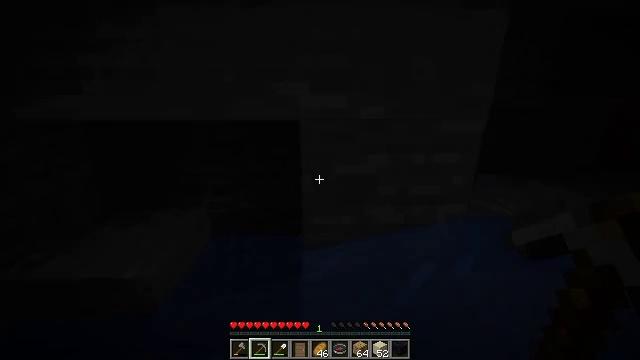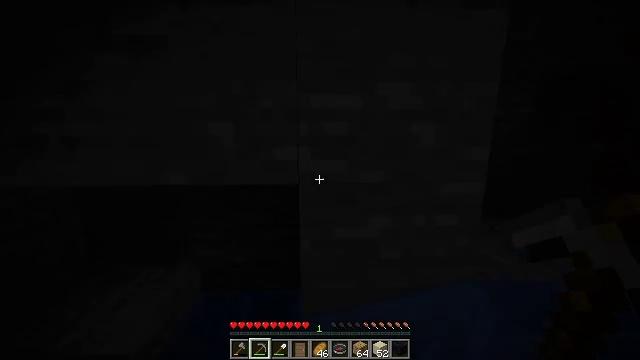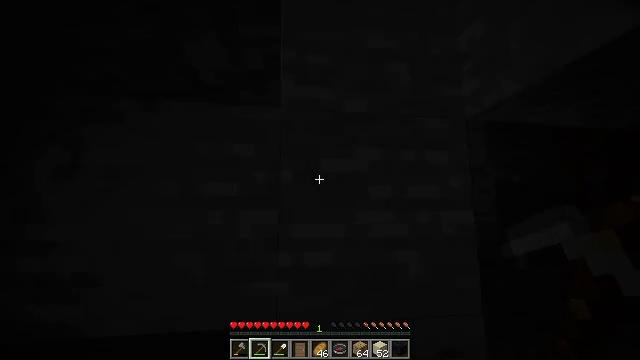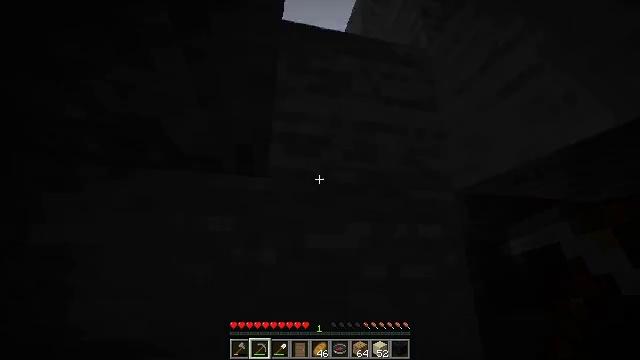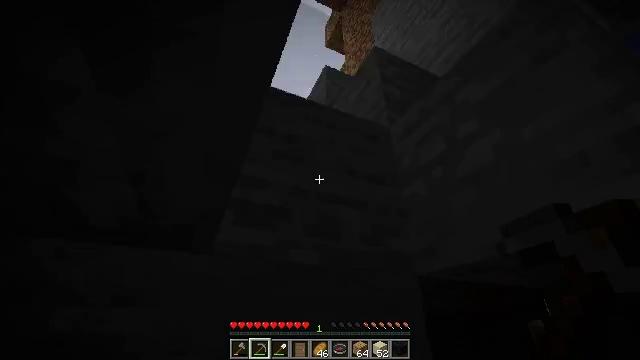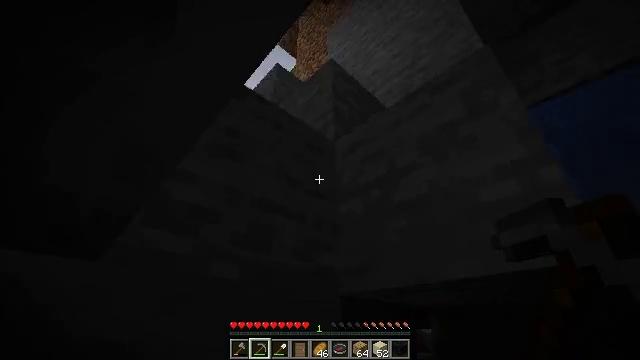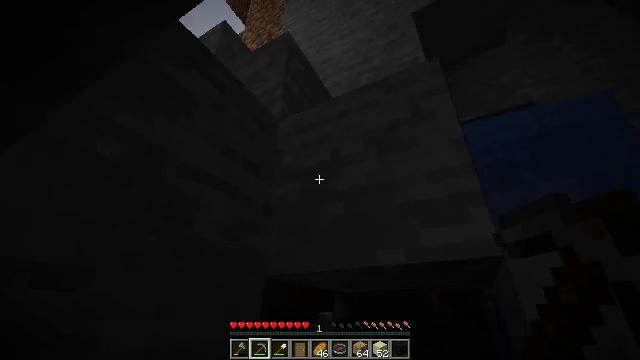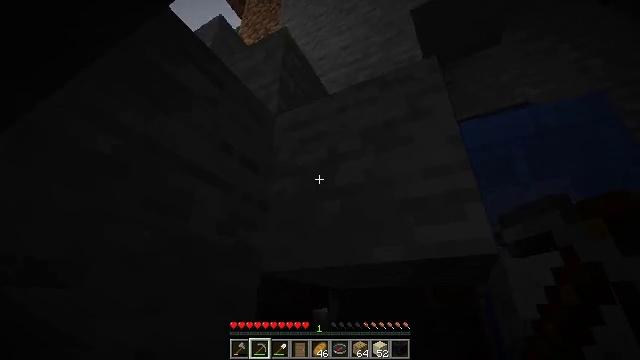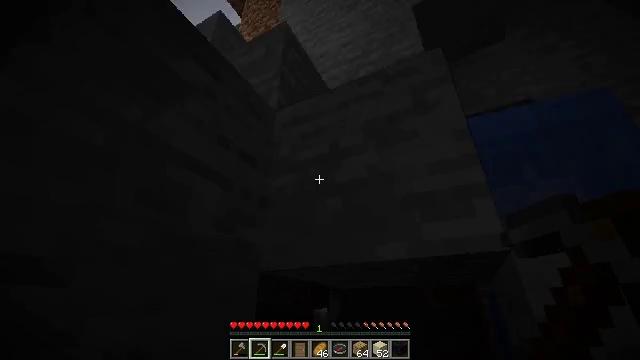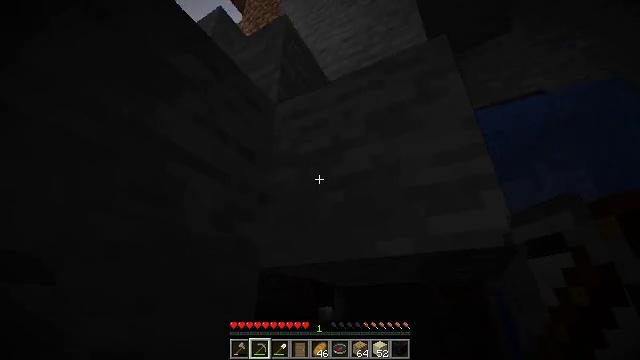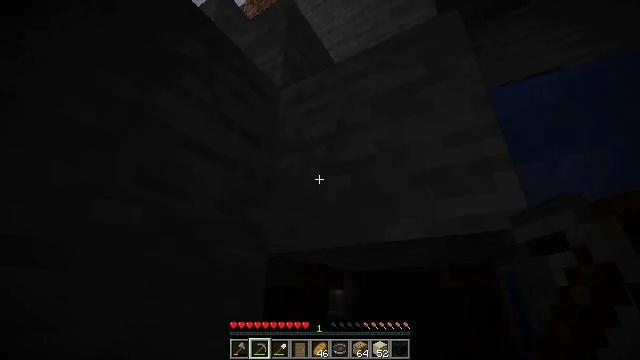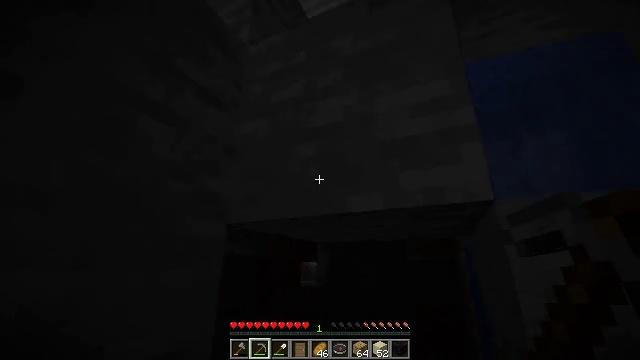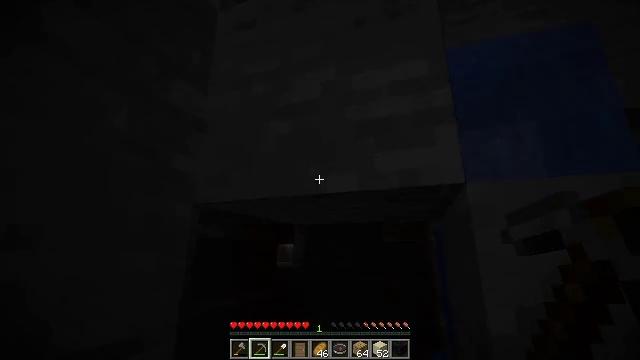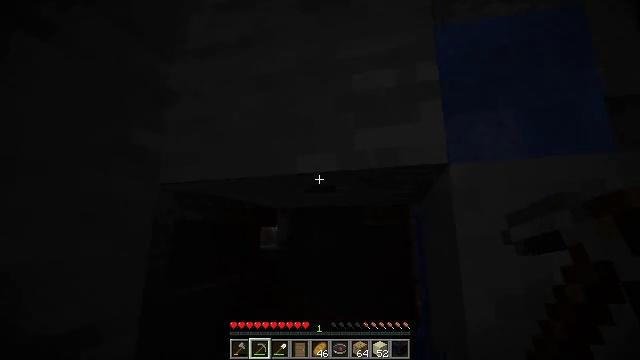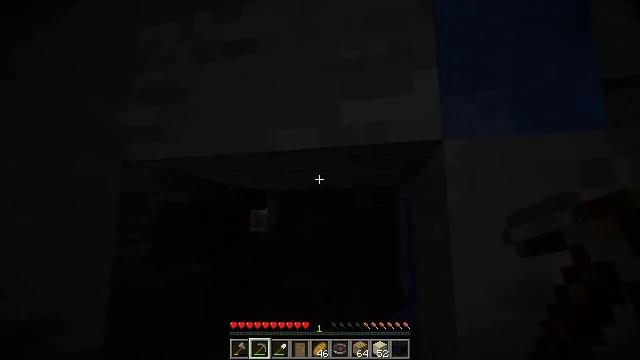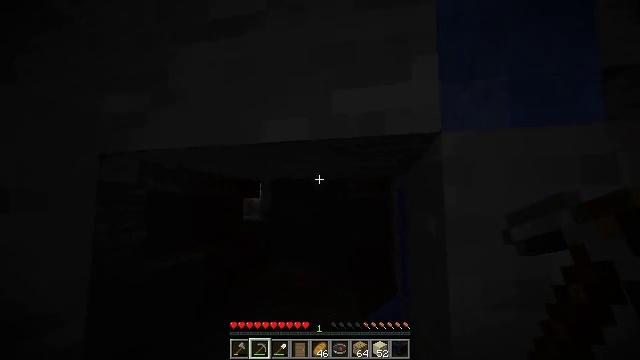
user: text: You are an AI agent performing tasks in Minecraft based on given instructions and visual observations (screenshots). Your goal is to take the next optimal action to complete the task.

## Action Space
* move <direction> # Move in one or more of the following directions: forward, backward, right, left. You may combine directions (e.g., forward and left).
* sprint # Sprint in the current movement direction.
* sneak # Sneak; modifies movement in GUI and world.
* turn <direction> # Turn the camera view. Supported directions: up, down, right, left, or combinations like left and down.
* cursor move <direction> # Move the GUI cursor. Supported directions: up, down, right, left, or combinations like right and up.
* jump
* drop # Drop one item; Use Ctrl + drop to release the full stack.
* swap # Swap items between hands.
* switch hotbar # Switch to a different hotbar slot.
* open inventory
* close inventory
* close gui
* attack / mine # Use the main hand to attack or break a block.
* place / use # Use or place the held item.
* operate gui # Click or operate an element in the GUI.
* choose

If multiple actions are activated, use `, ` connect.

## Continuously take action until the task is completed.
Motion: motion action
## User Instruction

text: Break the sugar cane.
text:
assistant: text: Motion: move forward, sprint, turn right and up, jump
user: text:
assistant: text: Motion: move forward, sprint, turn right and up, jump
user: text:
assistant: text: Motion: move forward, sprint, turn right and up, jump
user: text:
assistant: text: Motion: move forward, sprint, turn right and up, jump
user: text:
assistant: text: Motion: move forward, sprint, turn right, jump
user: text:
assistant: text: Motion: move forward and move right, sprint, turn right and down, jump
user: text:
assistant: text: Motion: move forward and move right, sprint, turn right, jump
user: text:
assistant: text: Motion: move forward and move right, sprint, jump
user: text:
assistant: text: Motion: move forward and move right, sprint, turn left, jump
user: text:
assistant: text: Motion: move forward and move right, sprint, turn left and down, jump
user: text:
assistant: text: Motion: move forward and move right, sprint, turn right and down, jump
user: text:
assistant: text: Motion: move forward, sprint, turn right and down, jump
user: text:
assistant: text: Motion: move forward, sprint, turn right and down, jump
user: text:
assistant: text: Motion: move forward, sprint, turn right and down, jump
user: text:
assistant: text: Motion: move forward, sprint, turn right and down, jump
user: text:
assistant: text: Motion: move forward, sprint, jump
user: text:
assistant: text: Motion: move forward, sprint, turn up, jump
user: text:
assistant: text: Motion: move forward, sprint, jump
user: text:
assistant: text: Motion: move forward, sprint, jump
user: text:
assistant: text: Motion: move forward, sprint, jump
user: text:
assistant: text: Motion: move forward, sprint, turn up, jump
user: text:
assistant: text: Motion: move forward, sprint, jump
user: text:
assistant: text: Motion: move forward, sprint, jump
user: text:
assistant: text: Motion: move forward, sprint, jump
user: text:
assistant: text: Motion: move forward, sprint, jump
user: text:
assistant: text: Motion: move forward and move left, sprint, turn left and down, jump
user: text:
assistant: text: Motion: move forward and move left, sprint, turn down, jump
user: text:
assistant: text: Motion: move forward and move left, sprint, turn right and down, jump
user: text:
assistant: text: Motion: move forward, sprint, turn right and down, jump
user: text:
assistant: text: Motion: move forward, sprint, turn right and down, jump